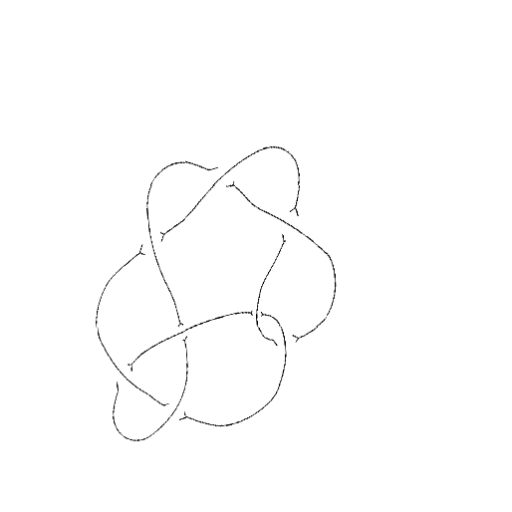
Crossing number: 8